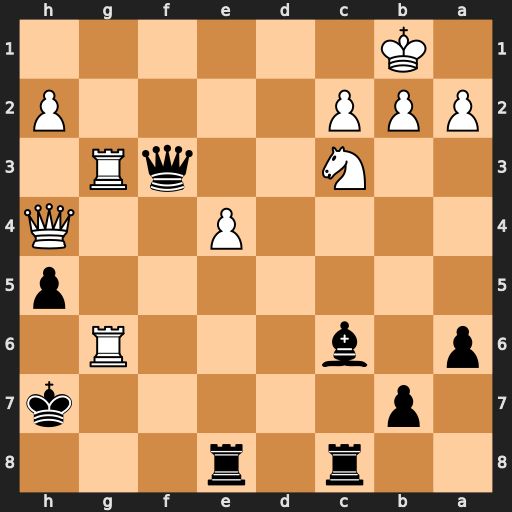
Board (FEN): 2r1r3/1p5k/p1b3R1/7p/4P2Q/2N2qR1/PPP4P/1K6
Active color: b
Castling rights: -
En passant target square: -
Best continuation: Qf1+ Nd1 Qxd1#